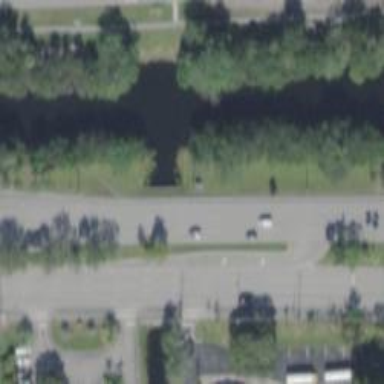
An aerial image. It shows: Culvert tunnel crossing over canal.